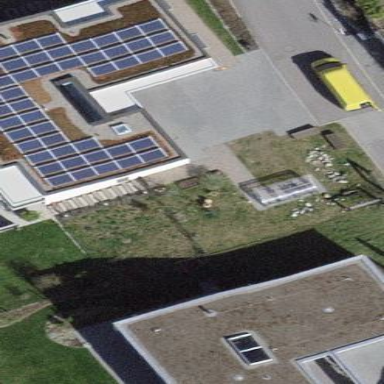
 consisting of solar photovoltaic panels."